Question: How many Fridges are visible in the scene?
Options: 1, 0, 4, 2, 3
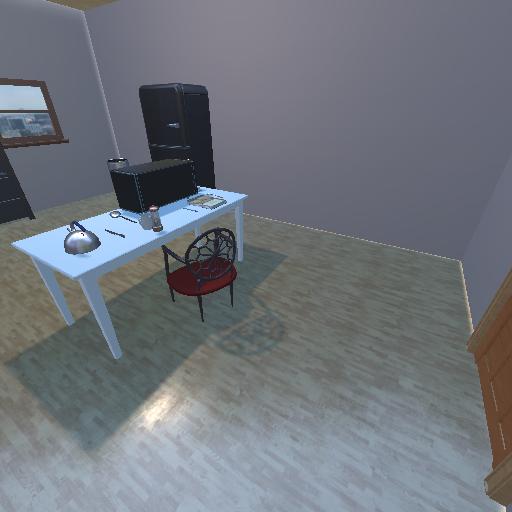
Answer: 1